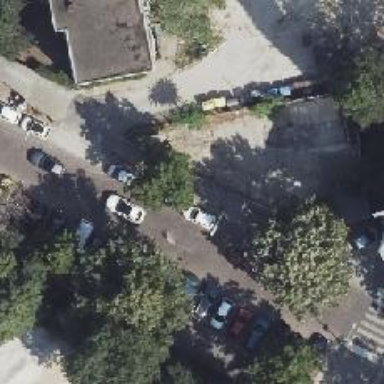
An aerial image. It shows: Bicycle parking located on the sidewalk.